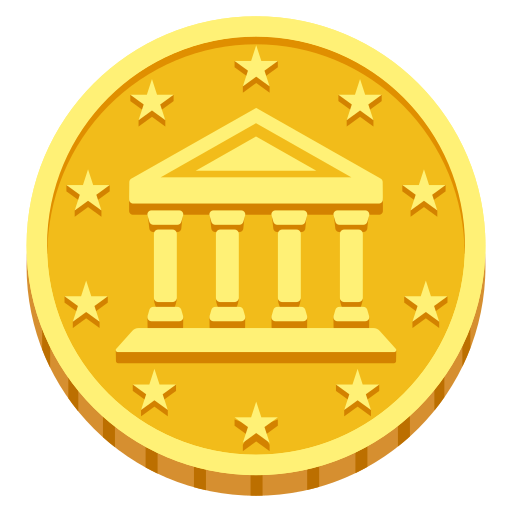
Emoji: 🪙